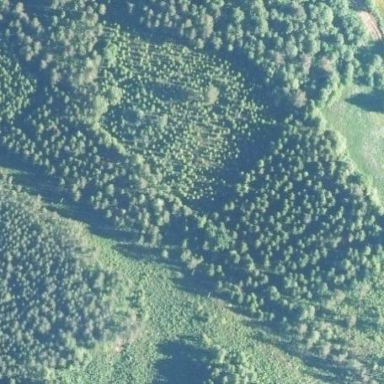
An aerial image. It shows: Forest area with scrub vegetation.